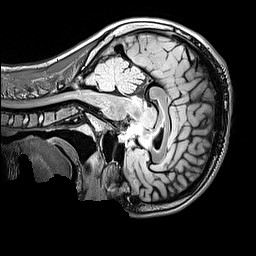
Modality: FLAIR
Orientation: sagittal
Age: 11
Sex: male
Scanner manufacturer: siemens
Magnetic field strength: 3 T
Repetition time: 5 s
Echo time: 0.388 s